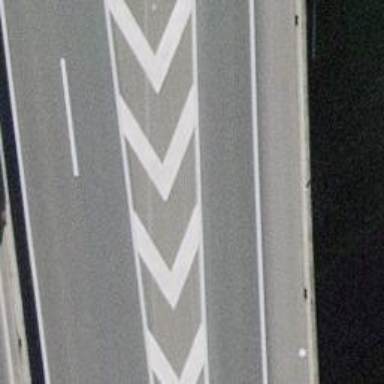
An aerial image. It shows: Viaduct bridge over motorway link.